Interaction volume radius: 5 \u00c5
Interaction volume height: 10 \u00c5
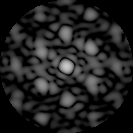
Disorder parameter: 0.4589